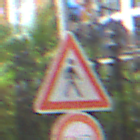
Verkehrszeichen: FussgaengerLinks
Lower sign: Ueberholverbot
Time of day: MorningAfternoon
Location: Outdoor (Urban)
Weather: Overcast
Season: NotSpecified
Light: Natural